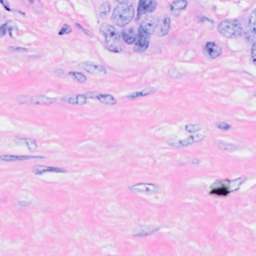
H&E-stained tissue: Breast